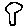
Label: tree